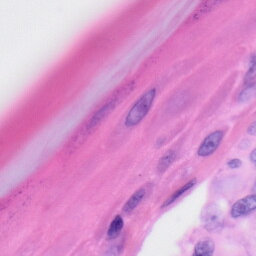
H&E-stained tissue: Skin